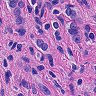
Metastatic tissue present: yes